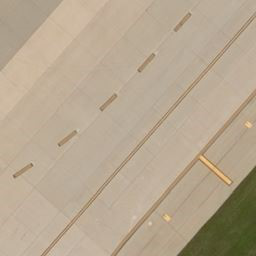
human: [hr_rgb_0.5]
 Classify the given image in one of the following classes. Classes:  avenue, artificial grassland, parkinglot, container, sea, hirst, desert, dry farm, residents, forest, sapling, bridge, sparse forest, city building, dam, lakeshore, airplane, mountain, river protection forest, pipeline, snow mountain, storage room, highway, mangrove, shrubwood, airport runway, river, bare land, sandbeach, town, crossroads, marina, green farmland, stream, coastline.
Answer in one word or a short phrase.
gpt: airport runway